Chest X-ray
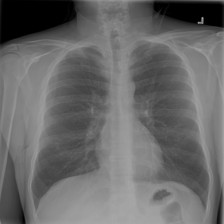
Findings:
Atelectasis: negative
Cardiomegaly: negative
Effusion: negative
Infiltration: negative
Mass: negative
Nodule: negative
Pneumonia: negative
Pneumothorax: negative
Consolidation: negative
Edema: negative
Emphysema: negative
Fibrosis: negative
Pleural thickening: negative
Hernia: negative